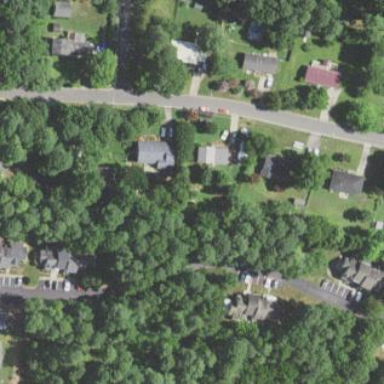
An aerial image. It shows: Neighborhood.